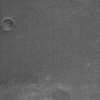
Atmospheric dust classification: not_dusty